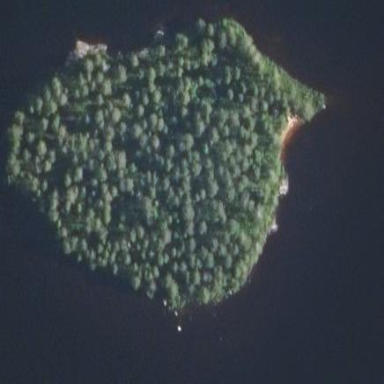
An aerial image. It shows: Islet surrounded by forest.